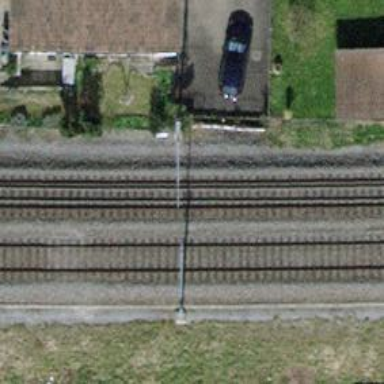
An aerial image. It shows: Single-track railway with electrified contact lines.